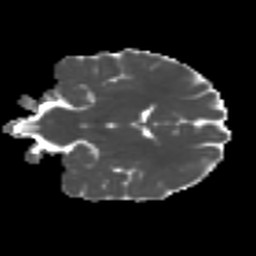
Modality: MD
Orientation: coronal
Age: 24
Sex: female
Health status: ill
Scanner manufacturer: siemens
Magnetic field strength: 3 T
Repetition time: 6.5 s
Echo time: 0.062 s